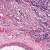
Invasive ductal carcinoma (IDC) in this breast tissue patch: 1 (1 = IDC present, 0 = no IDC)